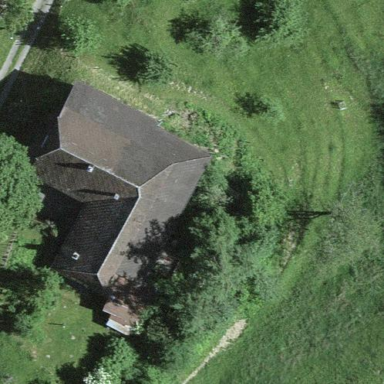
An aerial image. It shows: Farm building.